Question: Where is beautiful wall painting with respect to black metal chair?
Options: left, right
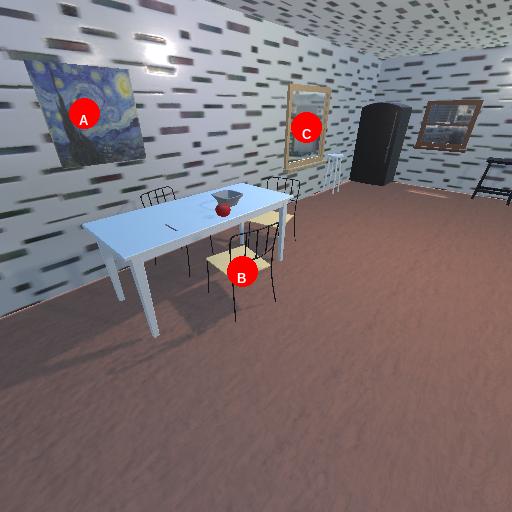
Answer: left